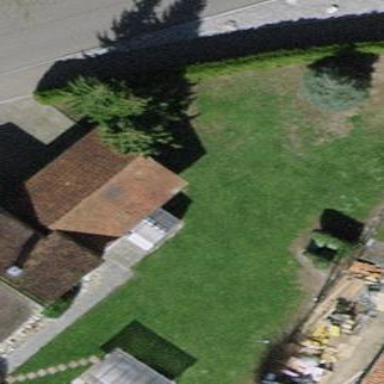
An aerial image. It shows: Garage.